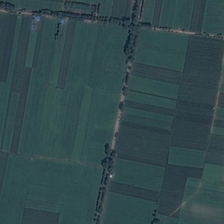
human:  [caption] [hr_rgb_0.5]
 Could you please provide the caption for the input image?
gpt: many pieces of green farmlands are orderly together .

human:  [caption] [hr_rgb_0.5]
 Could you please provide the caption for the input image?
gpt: many pieces of green farmlands are orderly together .

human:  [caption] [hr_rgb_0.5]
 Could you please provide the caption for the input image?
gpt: many pieces of green farmlands are orderly together .

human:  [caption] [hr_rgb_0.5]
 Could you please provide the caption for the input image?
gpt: many pieces of green farmlands are orderly together .

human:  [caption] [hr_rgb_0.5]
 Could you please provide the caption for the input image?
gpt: many pieces of green farmlands are orderly together .